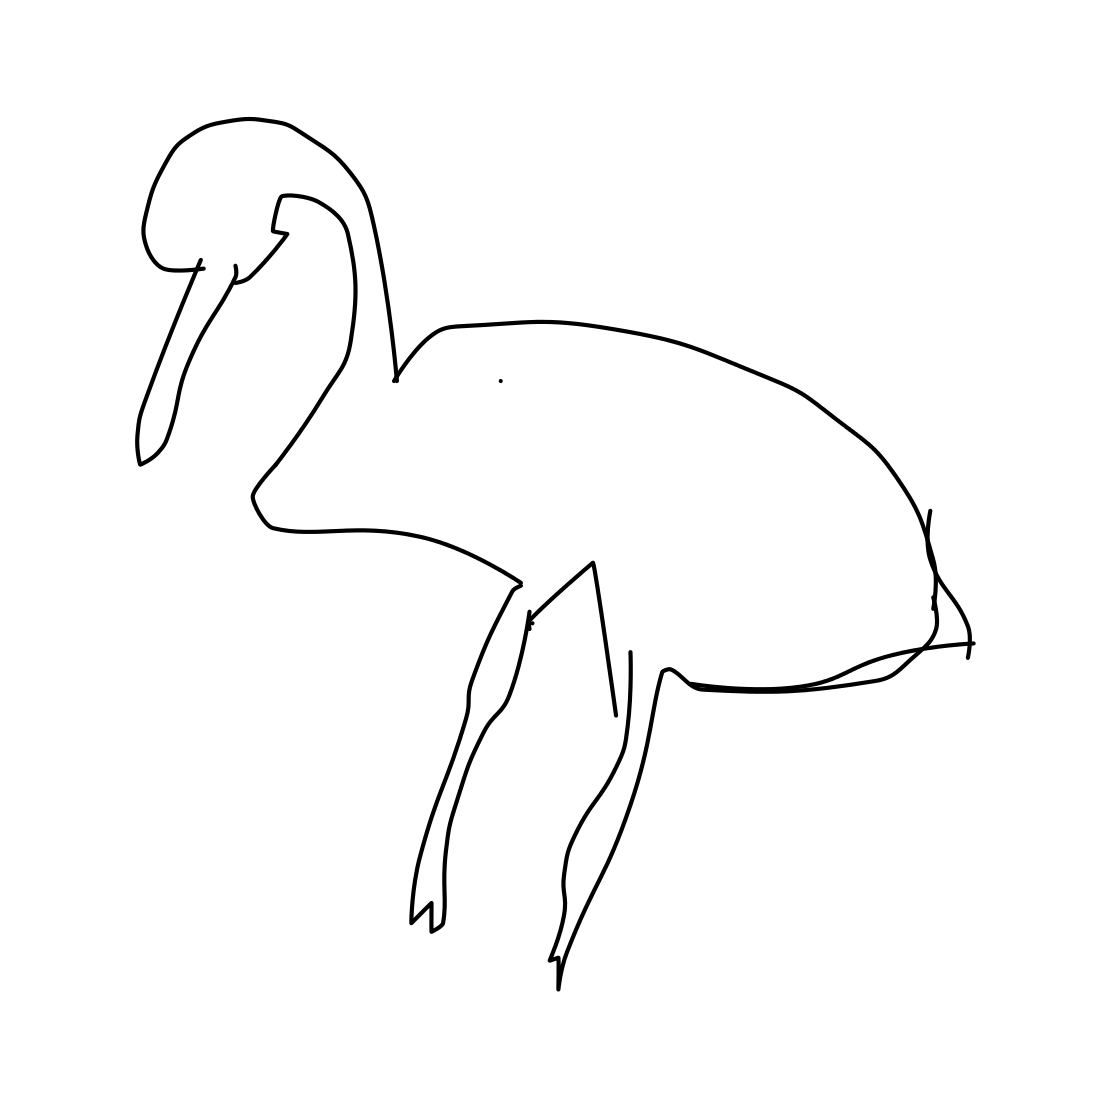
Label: standing bird